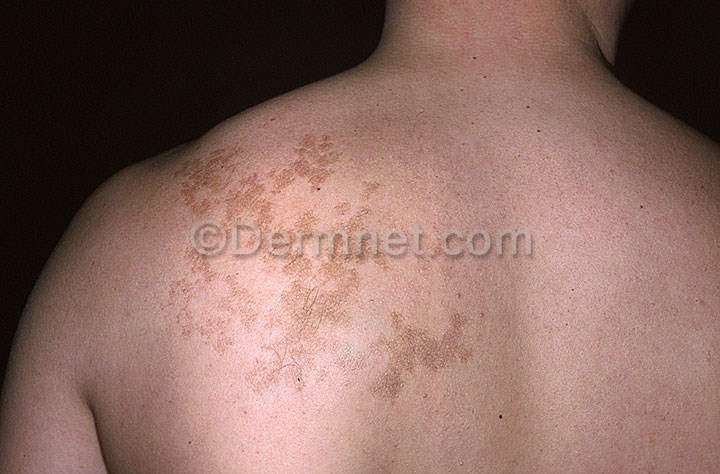
Disease: Melanoma Skin Cancer Nevi and Moles